Question: I am having problem of POSTing data with RestKit. It is actually syncing of Array 'DBMeetings' objects (created offline) when network is available. 'DBMeetings' objects can have Photo attachments, so I am using following method by RestKit.
'''
multipartFormRequestWithObject:method:path:parameters:constructingBodyWithBlock:
'''
Problem is 'multipartFormRequest' cannot retain JSON structure of data, that is why I am creating a JSON string and POSTing it as parameter, so that server side can parse appropriately. I found this idea from following SO's answer <URL>
'''
NSString *jsonString = [self jsonFromArray:unSyncedMeetings];
NSMutableURLRequest *request = [[RKObjectManager sharedManager] multipartFormRequestWithObject:nil
method:RKRequestMethodPOST
path:URL_MEETINGS_SYNC
parameters:@{@"total_files": [NSNumber numberWithInt:totalFiles], @"data": jsonString} constructingBodyWithBlock:^(id<AFMultipartFormData> formData) {
// just adding photo attachments in this block
}
'''
If I log 'jsonString' it displays like this.
'''
[{"id":92172,"total_topics":0,"optional_participants":[],"readonly_participants":[],"finish_time":"2014-11-06T15:23:00Z","tags":[],"title":"abc","sample":false,"start_time":"2014-11-06T14:23:00Z","organizer":{"name":"Mithooo Popla","id":42900,"user_id":0,"email":"testacc090@abc.com"},"updated_at":"2014-11-06T14:25:34Z","meeting_topics":[{"id":800881,"title":"Tippih","meeting_id":92172,"type":"Topic","tags":[],"updated_at":"2014-11-06T14:25:34Z","created_at":"2014-11-06T14:23:47Z","children":[{"id":800882,"total_attachments":4,"topic_id":800881,"additional_owners":[],"title":"Tyhh
Vdh","tags":[],"type":"Note","attachments":[{"id":26291,"file_url":"http:\/\/api-test.meetingking.com\/uploads\/attachments\/26291-IMG_0371-b100db1da64b5c001bafb629b32bfffaee000ecb.PNG?<PHONE>","file_name":"IMG_0371.PNG"},{"id":26289,"file_url":"http:\/\/api-test.meetingking.com\/uploads\/attachments\/26289-IMG_0365-a7e2ee7f013b47d99a2ad06e95d7968676108f2b.PNG?<PHONE>","file_name":"IMG_0365.PNG"},{"id":26290,"file_url":"http:\/\/api-test.meetingking.com\/uploads\/attachments\/26290-IMG_0364-c5ae106dd58ec4c31b3e0fc82721da1cee0444b7.JPG?<PHONE>","file_name":"IMG_0364.JPG"},{"id":26292,"file_url":"http:\/\/api-test.meetingking.com\/uploads\/attachments\/26292-IMG_0366-0131a80b2199b6cc4d0d684f3acb78bc7a9c78a3.PNG?<PHONE>","file_name":"IMG_0366.PNG"}],"send_email":false,"updated_at":"2014-11-06T14:23:47Z","private":false,"created_at":"2014-11-06T14:23:47Z","user_id":42900,"deleted":false,"position":1,"unique_parent_id":"x-coredata:\/\/442A8ECF-97C6-493E-93D6-62BEBDEF5064\/DBTopics\/p2","status":0,"total_comments":0}],"presenter":{"user_id":0},"user_id":42900,"deleted":false,"subtopics":[],"parent_id":0,"position":1,"unique_id":"x-coredata:\/\/442A8ECF-97C6-493E-93D6-62BEBDEF5064\/DBTopics\/p2"}],"created_at":"2014-11-06T14:23:10Z","lock":false,"deleted":false,"required_participants":[]},{"id":91976,"total_topics":0,"optional_participants":[],"readonly_participants":[],"finish_time":"2014-11-22T22:04:00Z","location":"","finish_date":"2014-11-22T22:04:00Z","sample":false,"start_time":"2014-11-22T21:04:00Z","title":"aaaaaa 25 we'd future date. hggggg","updated_at":"2014-10-31T13:47:46Z","tags":[],"created_at":"2014-10-31T13:47:45Z","lock":false,"organizer":{"name":"mr shake ","id":42902,"user_id":0,"email":"awaisnxb3@gmail.com"},"meeting_topics":[],"deleted":false,"required_participants":[{"name":"mr shake ","id":42902,"user_id":0,"email":"awaisnxb3@gmail.com"}],"start_date":"2014-11-22T21:04:00Z"},{"id":92187,"total_topics":0,"optional_participants":[],"readonly_participants":[],"finish_time":"2014-11-07T14:04:00Z","location":"","finish_date":"2014-11-07T14:04:00Z","sample":false,"start_time":"2014-11-07T13:04:00Z","title":"hhhhhhhhhh ggggjdfd,f hhh","updated_at":"2014-11-07T15:00:14Z","tags":[],"created_at":"2014-11-07T13:04:12Z","lock":false,"organizer":{"name":"mr shake ","id":42902,"user_id":0,"email":"awaisnxb3@gmail.com"},"meeting_topics":[],"deleted":false,"required_participants":[{"name":"mr shake ","id":42902,"user_id":0,"email":"awaisnxb3@gmail.com"}],"start_date":"2014-11-07T13:04:00Z"},{"id":92185,"total_topics":0,"optional_participants":[],"readonly_participants":[],"finish_time":"2014-11-07T12:49:37Z","location":"","finish_date":"2014-11-07T12:49:37Z","sample":false,"start_time":"2014-11-07T11:49:37Z","title":"jgfjfhtbn gggggggg","updated_at":"2014-11-07T11:49:37Z","tags":[],"created_at":"2014-11-07T11:49:37Z","lock":false,"organizer":{"name":"mr shake ","id":42902,"user_id":0,"email":"awaisnxb3@gmail.com"},"meeting_topics":[],"deleted":false,"required_participants":[{"name":"mr shake ","id":42902,"user_id":0,"email":"awaisnxb3@gmail.com"}],"start_date":"2014-11-07T11:49:37Z"}]
'''
When I check request with Charles, it is still correct. Here is the screenshot from Charles.

But on the server, it is accessed as
'''
data="{"meetings":[{"id":91160,"total_topics":0,"optional_participants":[],"readonly_participants":[],"finish_time":"2014-11-07T13:47:17Z","location":"","finish_date":"2014-11-07T13:47:17Z","sample":false,"start_time":"2014-11-07T12:47:17Z","title":"his 8898997998897897","updated_at":"2014-11-07T12:47:27Z","tags":[],"created_at":"2014-11-07T12:47:17Z","lock":false,"organizer":{"name":"Rehmat Qadir","id":12891,"user_id":0,"email":"rehmat.mking@nxvt.com"},"meeting_topics":[],"deleted":false,"required_participants":[{"name":"Rehmat Qadir","id":12891,"user_id":0,"email":"rehmat.mking@nxvt.com"}],"start_date":"2014-11-07T12:47:17Z"}]}"
'''
Backslashes are added on everywhere. Server side is not able to treat the value of 'data' as JSON object, and cannot parse data.
Any idea what is the actual problem? Any help is appreciated.
This is how I am creating 'jsonString'
'''
+ (NSString *)jsonFromArray:(NSArray *)meetings {
NSArray *requestDescriptors = [[RKObjectManager sharedManager] requestDescriptors];
RKRequestDescriptor *requestDescriptorObject = [requestDescriptors objectAtIndex:10];
NSMutableDictionary *jsonDictionary = [[NSMutableDictionary alloc] init];
NSMutableArray *jsonArray = [[NSMutableArray alloc] init];
if (meetings.count > 0) {
for (DBMeetings *meeting in meetings) {
NSDictionary *parametersForObject = [RKObjectParameterization parametersWithObject:meeting requestDescriptor:requestDescriptorObject error:nil];
NSDictionary *meetingDictionary = [parametersForObject valueForKey:@"meetings"];
[jsonArray addObject:meetingDictionary];
}
}
[jsonDictionary setValue:jsonArray forKey:@"meetings"];
NSData *jsonData = [NSJSONSerialization dataWithJSONObject:jsonArray options:kNilOptions error:nil];
NSString *jsonString;
if(jsonData) {jsonString = [[NSString alloc] initWithData:jsonData encoding:NSUTF8StringEncoding];}
return jsonString;
}
'''
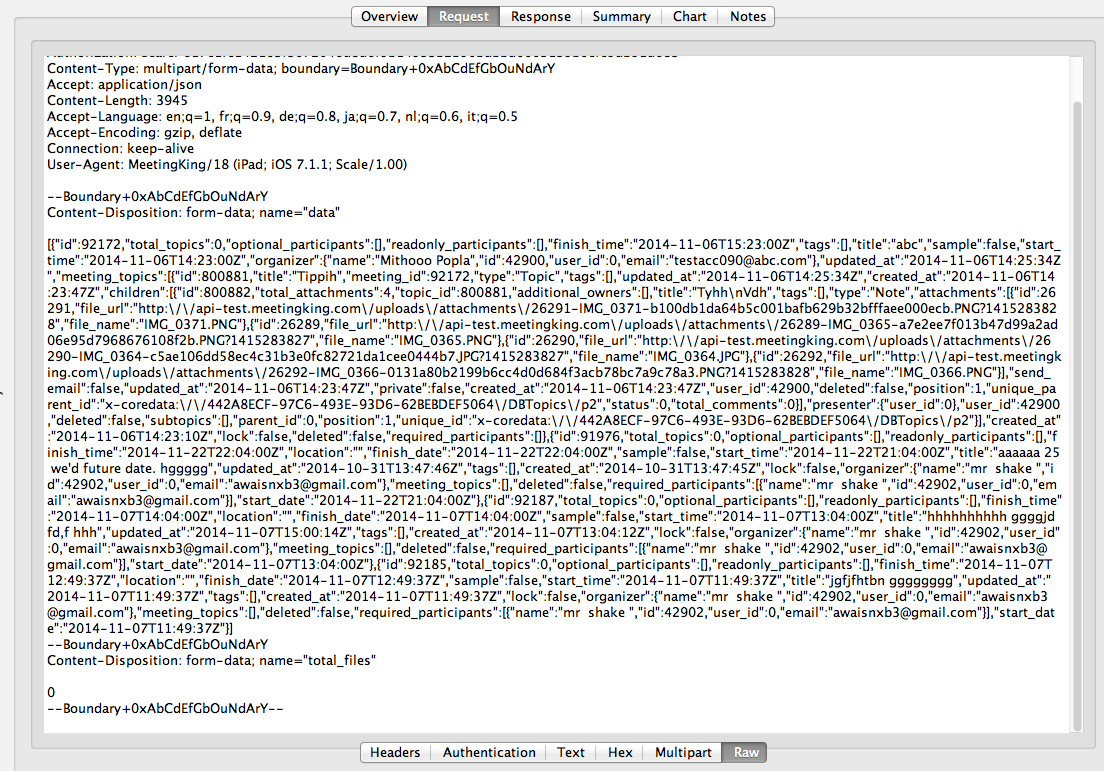
Answer: The JSON string you're creating looks fine, as does the way you're sending it and the Charles log. As such this is most likely an entirely server based issue with the processing of the text and the escaping of its contents. This should usually be transparent so you need to show how that's being handled. Worse case you can process the string and replace all of the escaped characters.